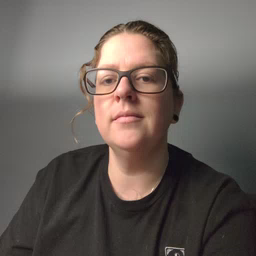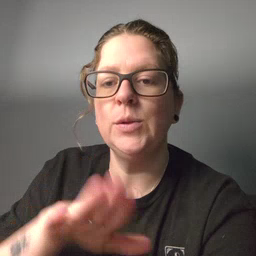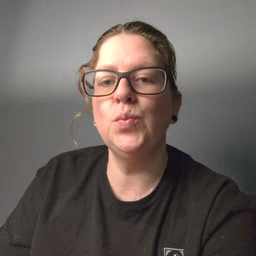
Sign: into